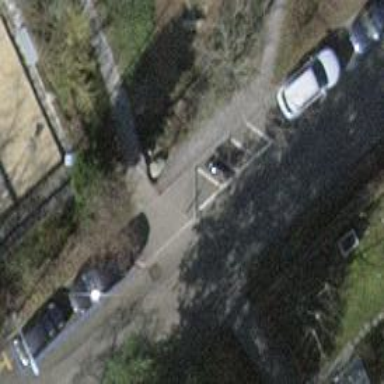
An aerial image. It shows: Motorcycle parking area.